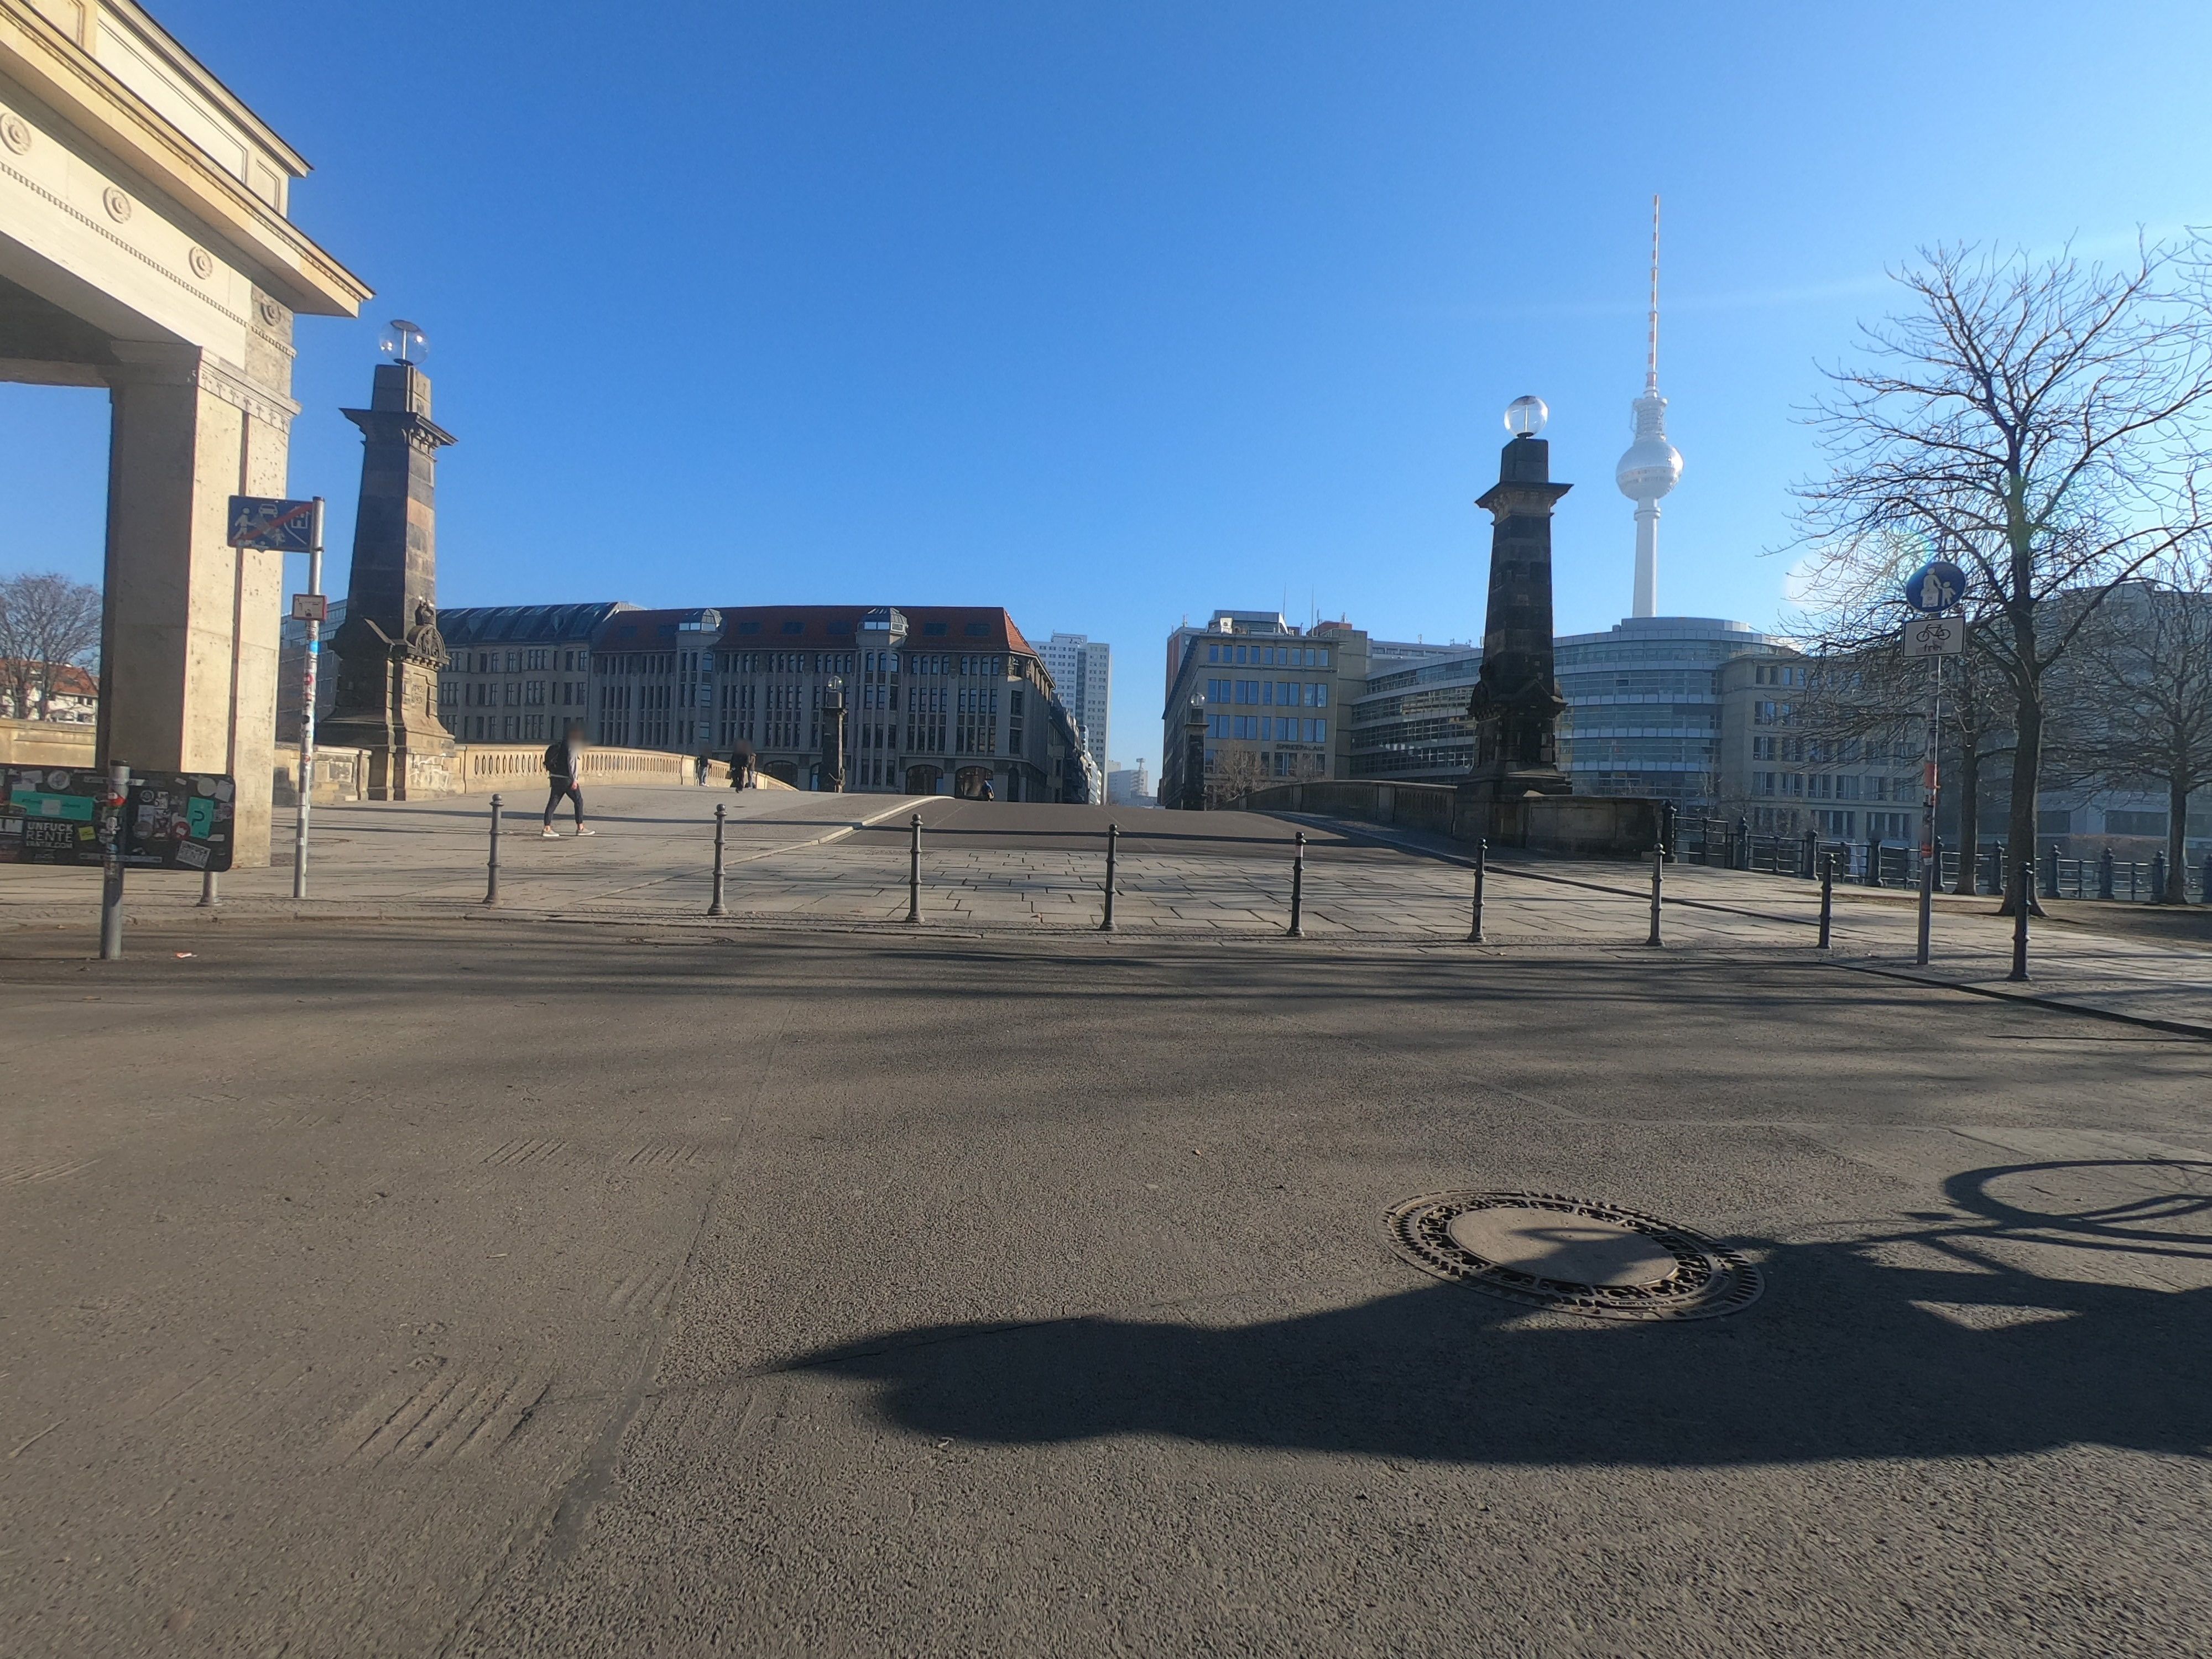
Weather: clear
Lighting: day
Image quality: good
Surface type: walking surface
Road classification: footway, living_street
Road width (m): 13
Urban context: urban centre
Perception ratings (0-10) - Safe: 5.79, Lively: 6.48, Beautiful: 8.06, Boring: 8.21, Depressing: 4.05, Wealthy: 7.2